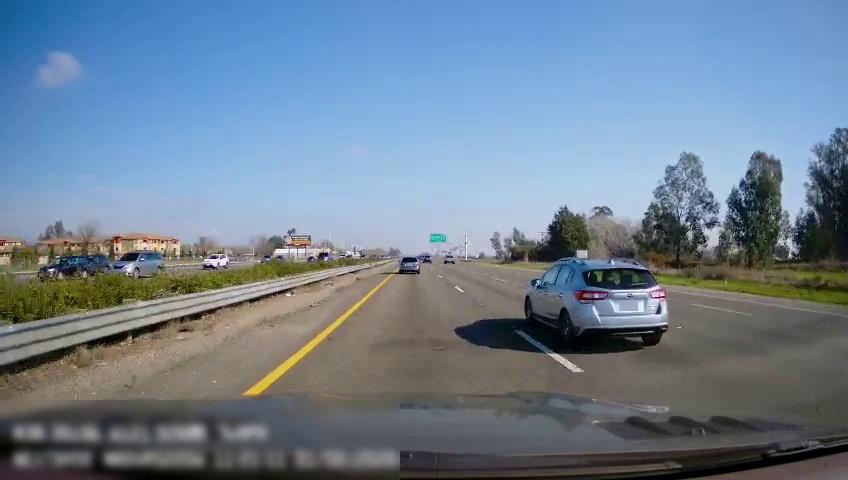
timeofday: Day
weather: Sunny
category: Drivable Space
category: Drivable Space
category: Vehicles | Car
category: Vehicles | Car
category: Vehicles | Car
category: Vehicles | Car
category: Vehicles | Car
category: Vehicles | SUV
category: Vehicles | Truck
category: Vehicles | Car
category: Vehicles | Car
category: Lanes | Current Lane
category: Lanes | Current Lane
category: Lanes | Alternate Lane
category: Lanes | Alternate Lane
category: Lanes | Alternate Lane
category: Traffic | Signs
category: Traffic | Signs